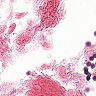
Metastatic tissue present: no